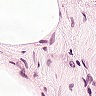
Metastatic tissue present: no